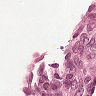
Metastatic tissue present: yes